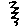
Label: zigzag